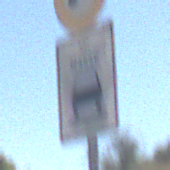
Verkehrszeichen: BeiNaesse
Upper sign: Geschwindigkeit60
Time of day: Midday
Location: Outdoor (RoadRail)
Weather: Clear
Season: Summer
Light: Natural